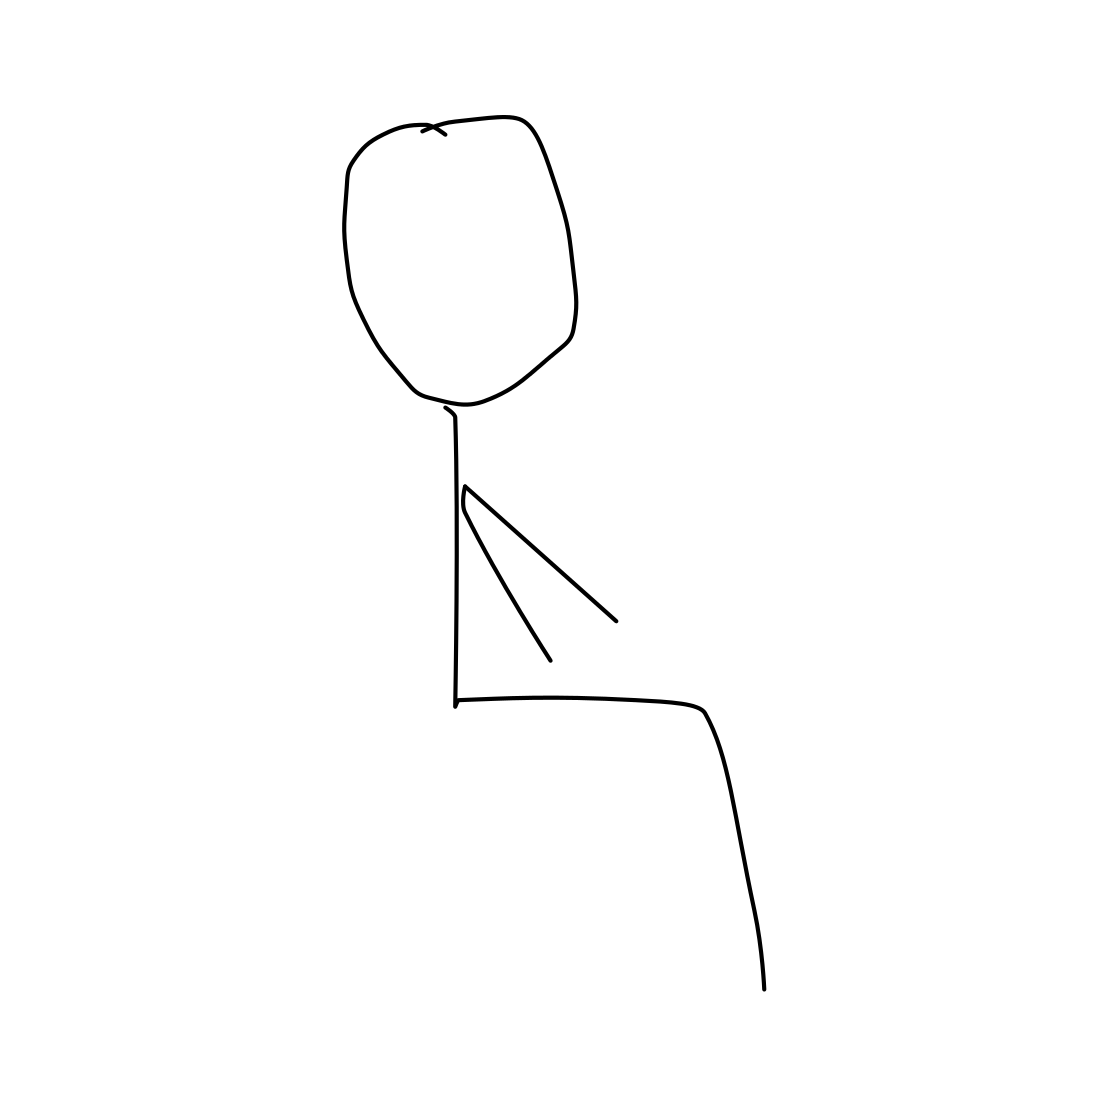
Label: person sitting